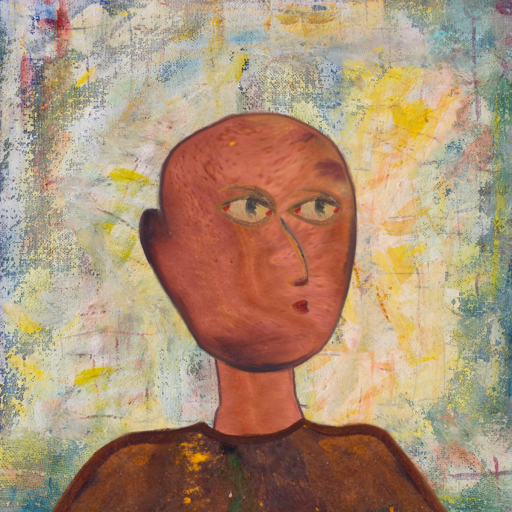
Background: Irani, Head And Neck Side: Mother_And_Son_Mother, Face Side: GypsyMother, Bust: Comrade, Hair Side: Blank, Head Accessory: Blank, Second Necklace: Blank, Necklace: Blank, Baby: Blank